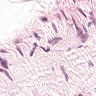
Metastatic tissue present: no